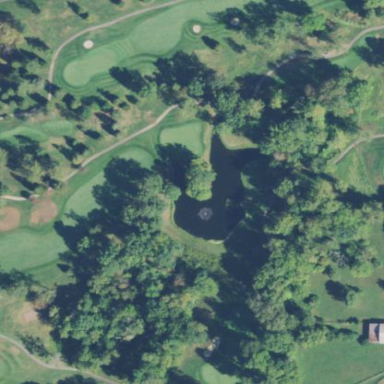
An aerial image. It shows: Water hazard on golf course. The hazard is natural water feature.